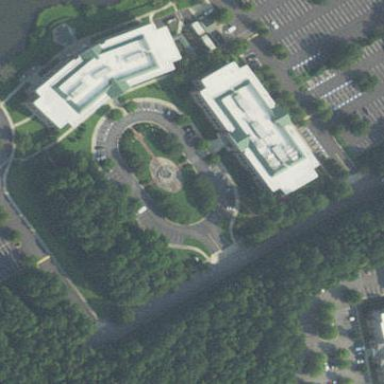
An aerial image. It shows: Commercial building.